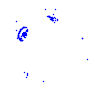
Particle: pion